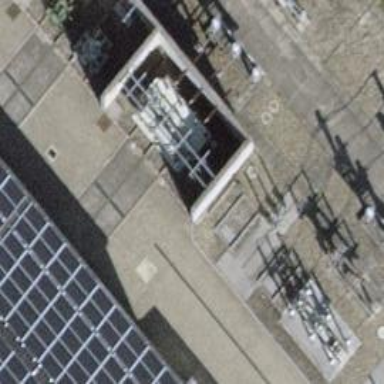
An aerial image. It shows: Outdoor transformer at the distribution level.